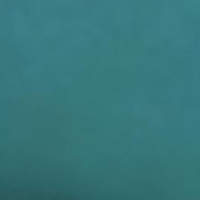
EUNIS habitat code: 14
Species observed at this site:
Mergus merganser
Podiceps cristatus
Cygnus olor